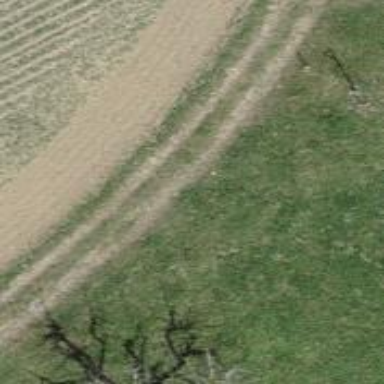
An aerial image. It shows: Track road with grade4 tracktype.